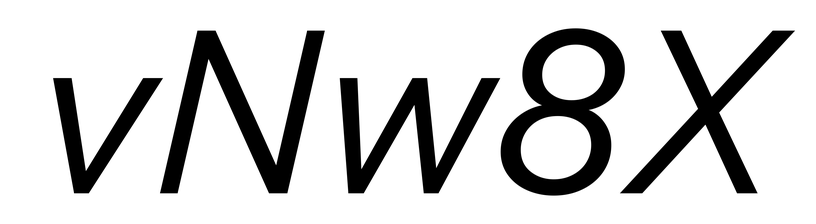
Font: InstrumentSans-Italic_Italic